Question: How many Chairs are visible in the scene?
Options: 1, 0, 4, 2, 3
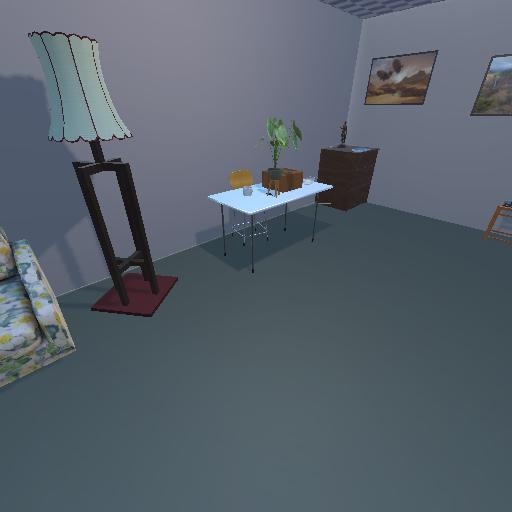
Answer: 1